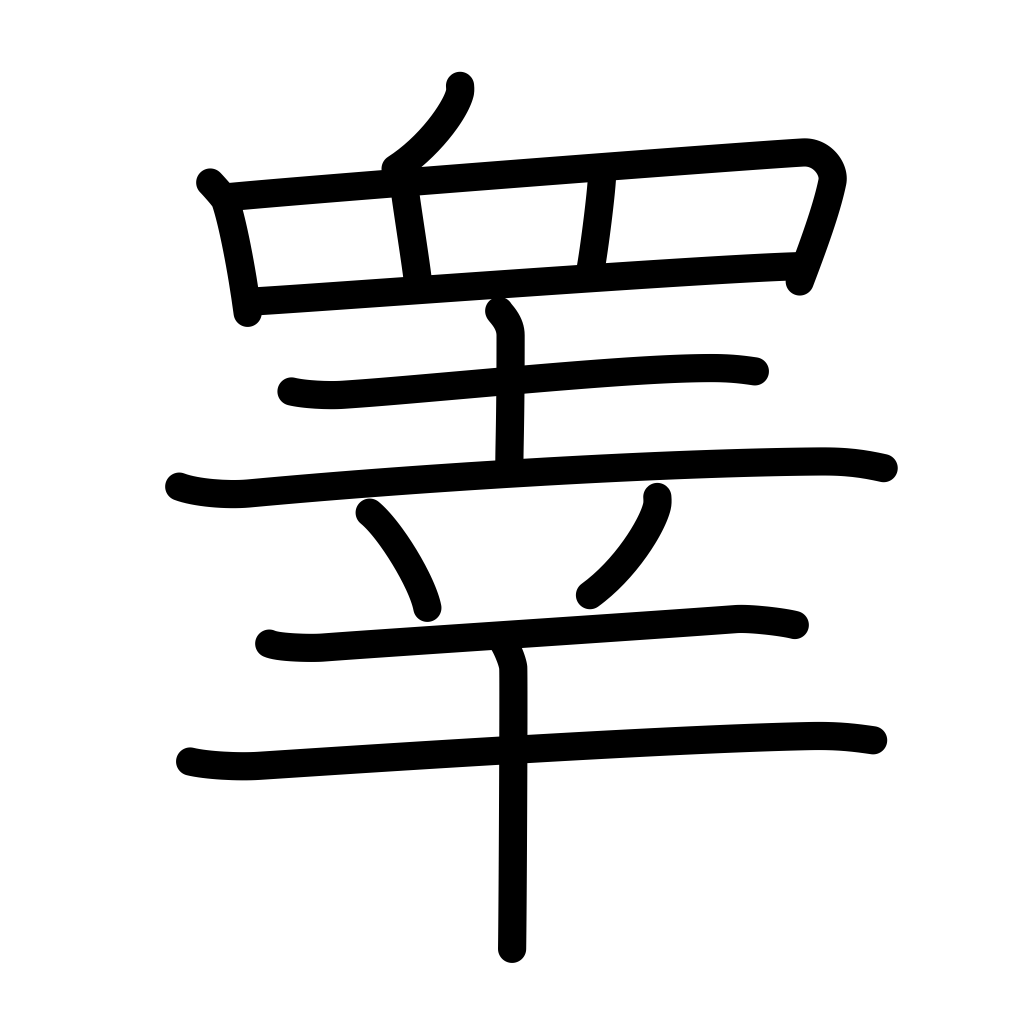
Meaning: testicles